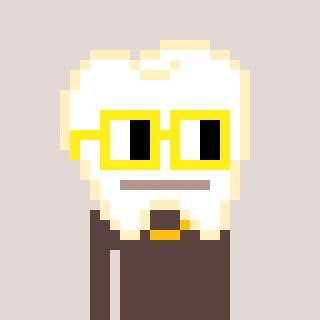
a pixel art character with square yellow glasses, a tooth-shaped head and a darkbrown-colored body on a warm background